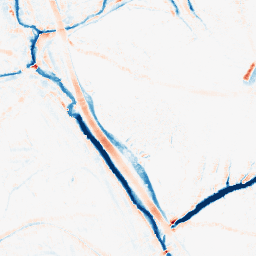
Category: morphological
Decomposition family: morphological_ellipse
Decomposition parameters: operation: average
width: 10
height: 10
Upsampling method: quintic
Upsampling parameters: scale: 4
Upsampling scale: 4